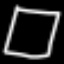
Label: square